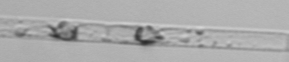
Label: Dactyliosolen_blavyanus